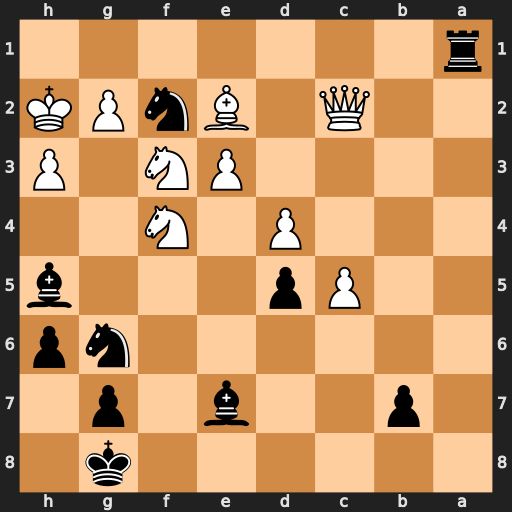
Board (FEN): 6k1/1p2b1p1/6np/2Pp3b/3P1N2/4PN1P/2Q1BnPK/r7
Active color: b
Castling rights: -
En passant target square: -
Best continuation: Rh1+ Kg3 Ne4+ Qxe4 dxe4